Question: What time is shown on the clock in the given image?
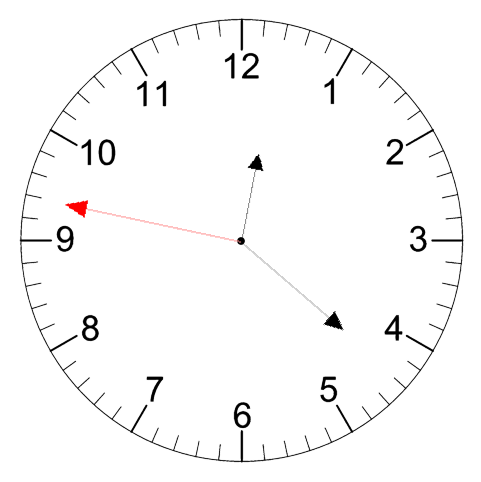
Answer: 12:21:47